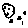
Label: moon